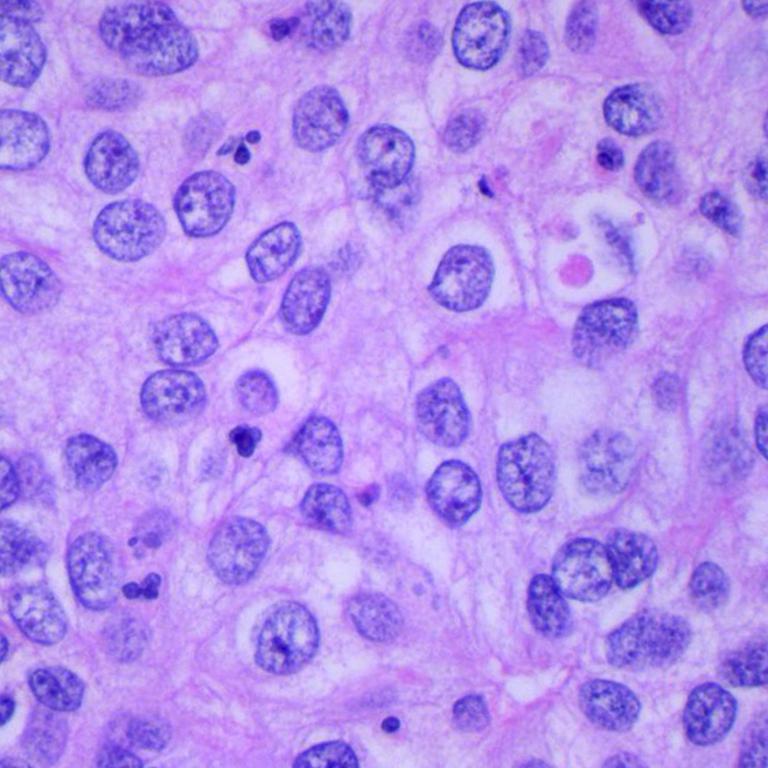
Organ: lung
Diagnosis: squamous carcinomas